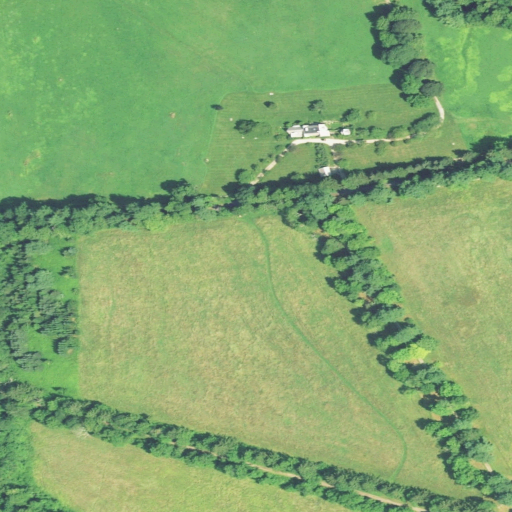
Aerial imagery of mountain in Connecticut named Jefferson Hill containing pasture, mixed forest, deciduous forest, and open development